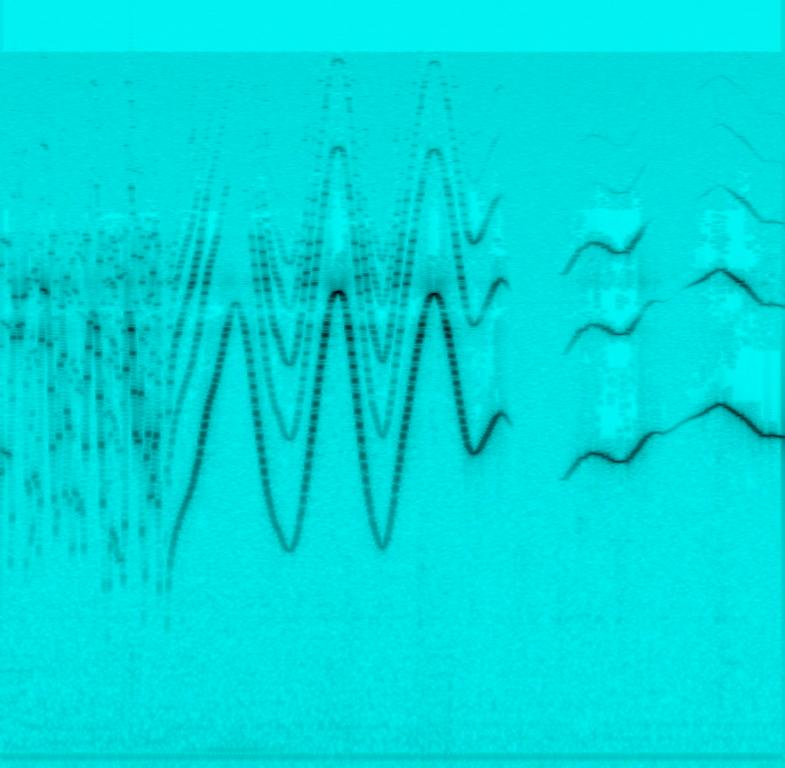
This song features a theremin being played. There is no melody to this song. There is no other instrument in this song. This sounds like the sounds of a computer on a spaceship. There is no voice in this song. This song can be played in a movie featuring an alien spaceship.